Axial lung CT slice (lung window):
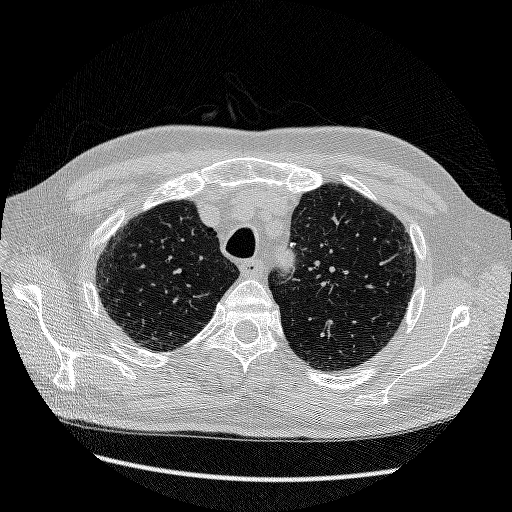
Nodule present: yes
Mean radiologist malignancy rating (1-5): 1